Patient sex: F
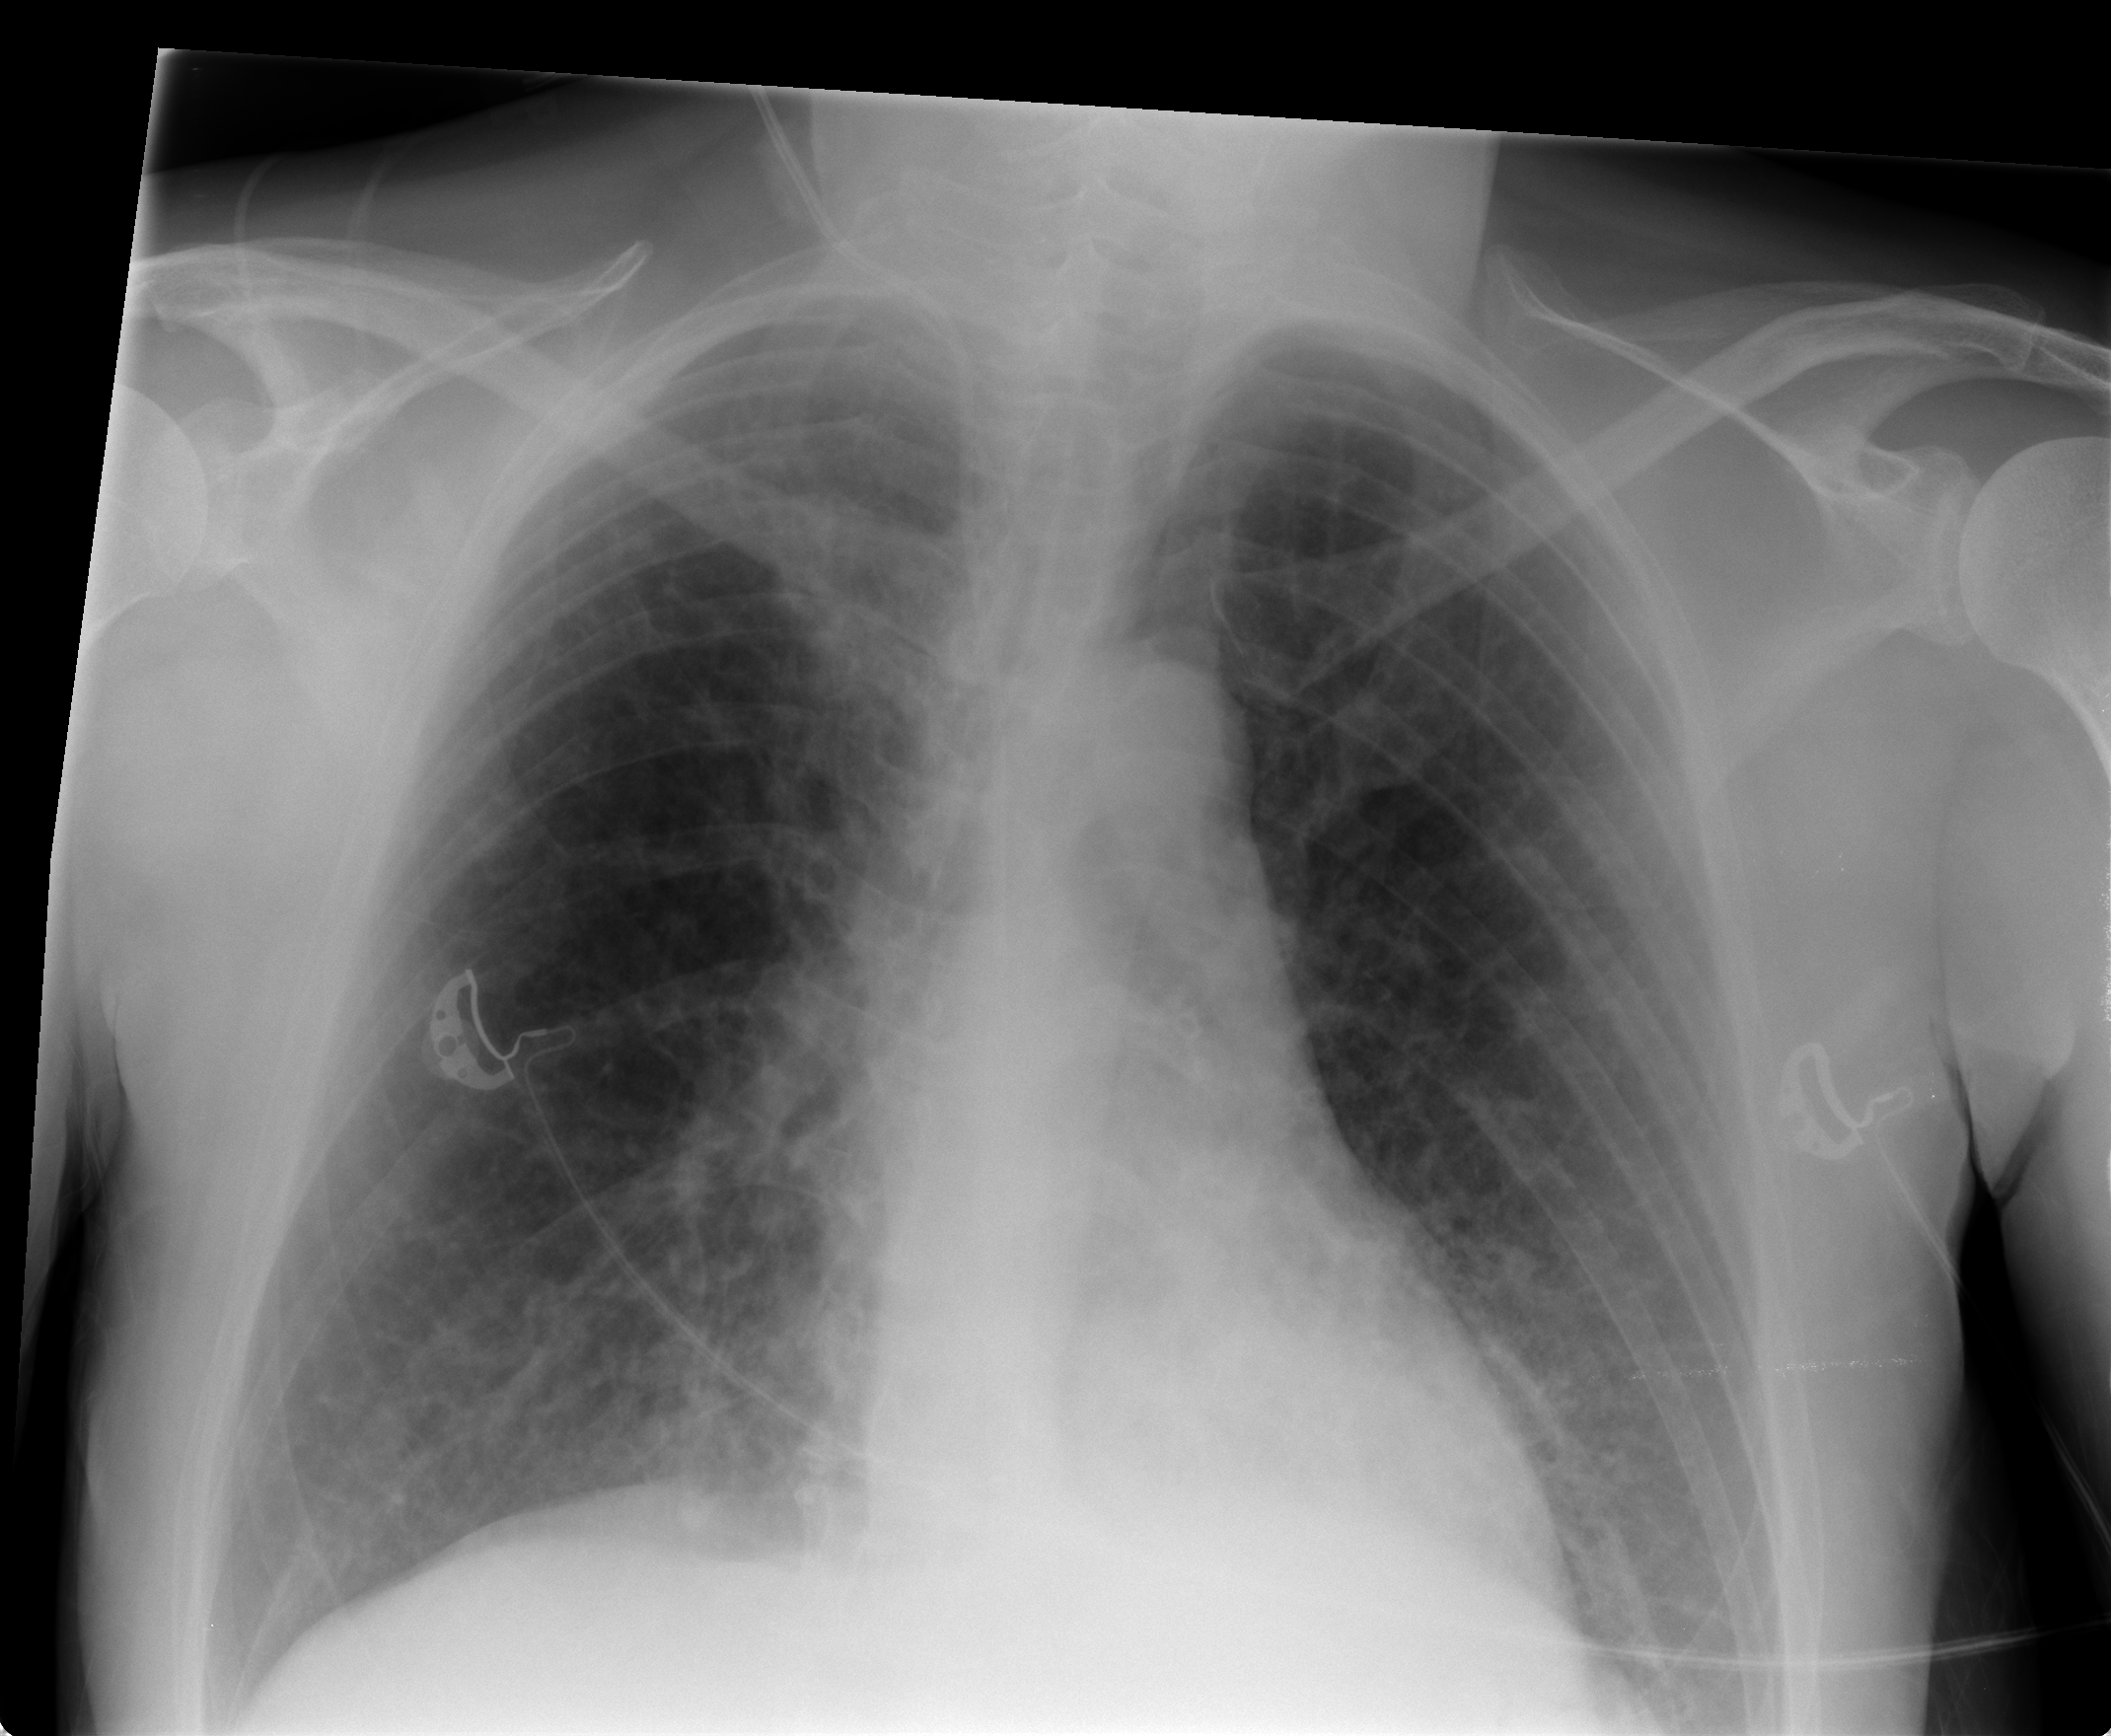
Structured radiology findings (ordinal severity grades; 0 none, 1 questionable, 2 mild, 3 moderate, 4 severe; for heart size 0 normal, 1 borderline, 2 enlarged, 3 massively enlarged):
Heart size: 0
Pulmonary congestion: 0
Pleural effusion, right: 0
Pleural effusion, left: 0
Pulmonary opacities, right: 2
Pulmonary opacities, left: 2
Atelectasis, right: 1
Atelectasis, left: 1